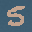
Label: 5